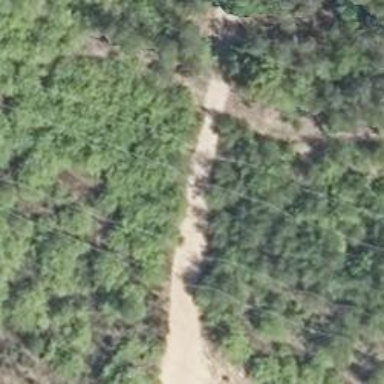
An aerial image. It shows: Sandy path.